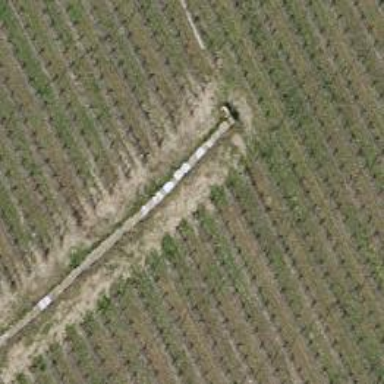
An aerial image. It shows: Wall barrier.